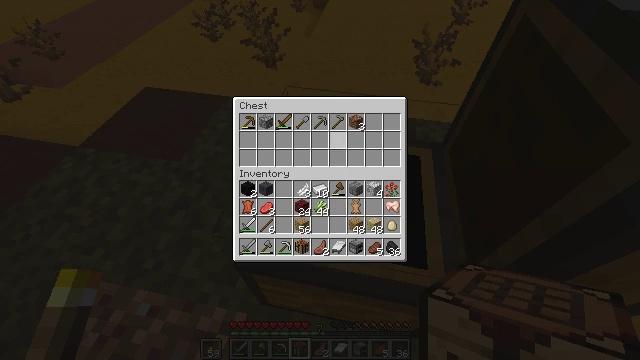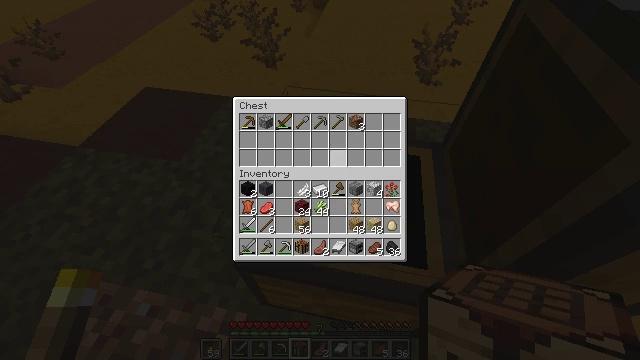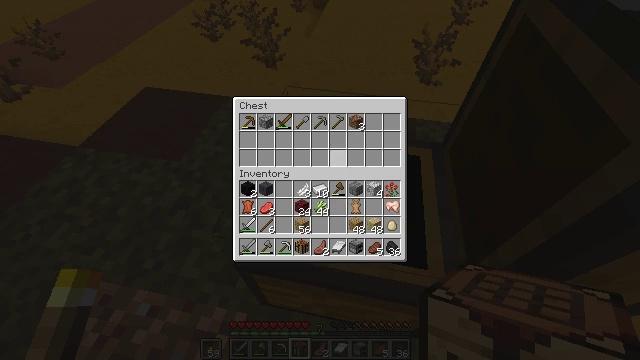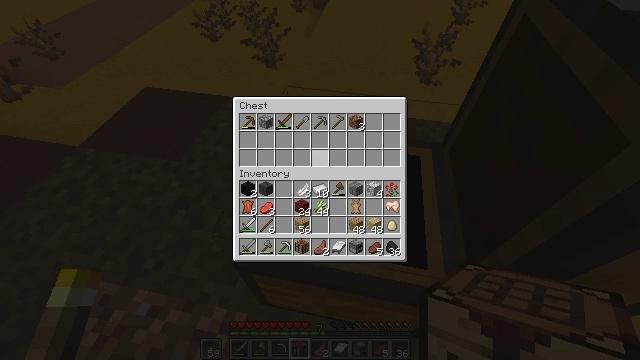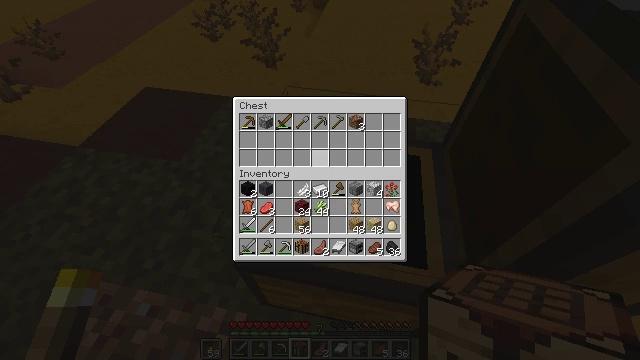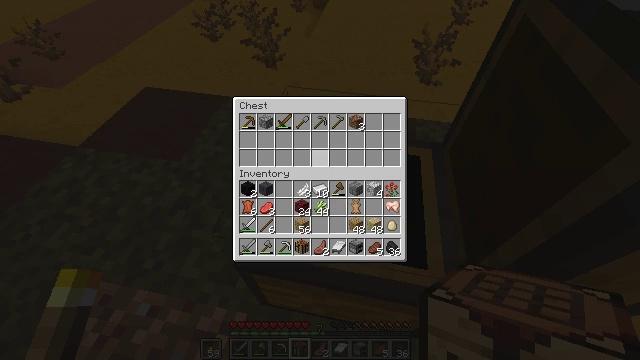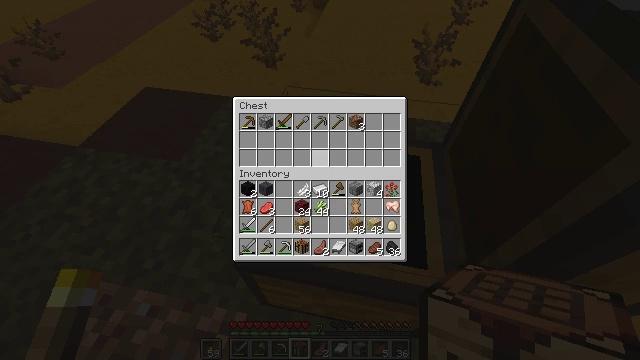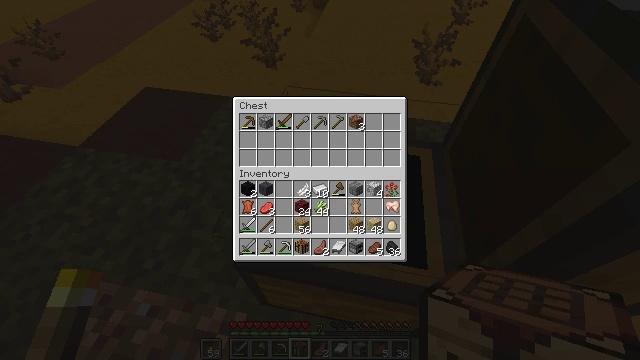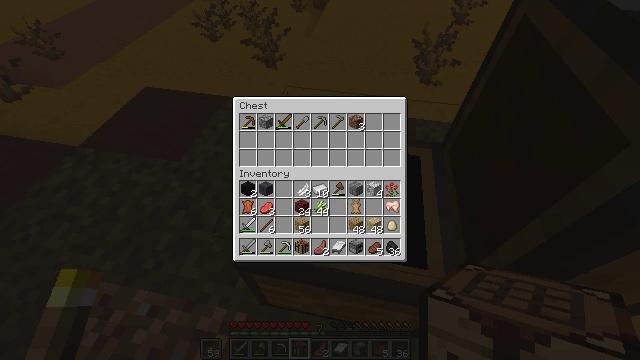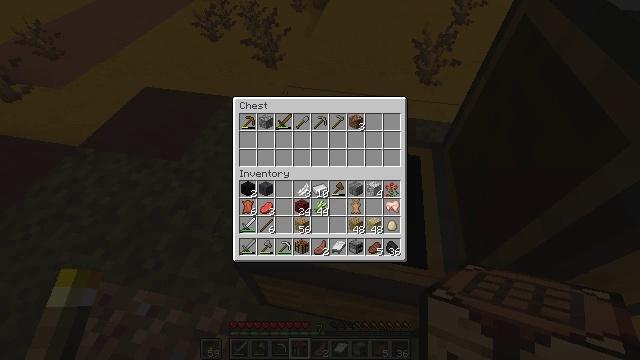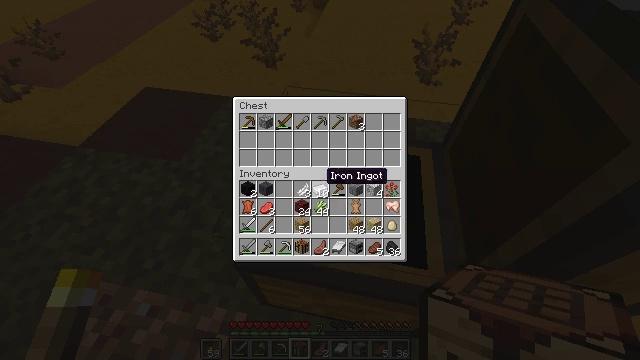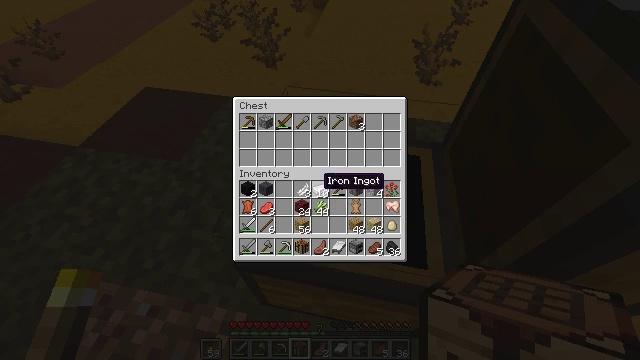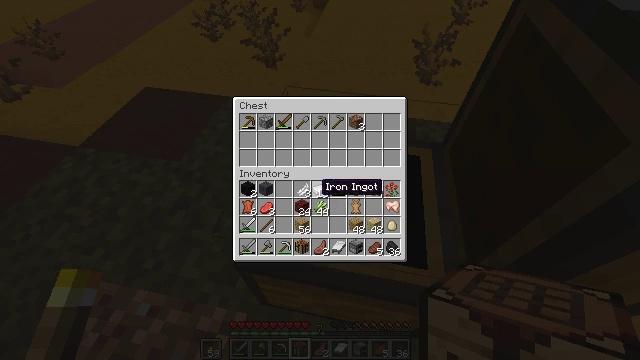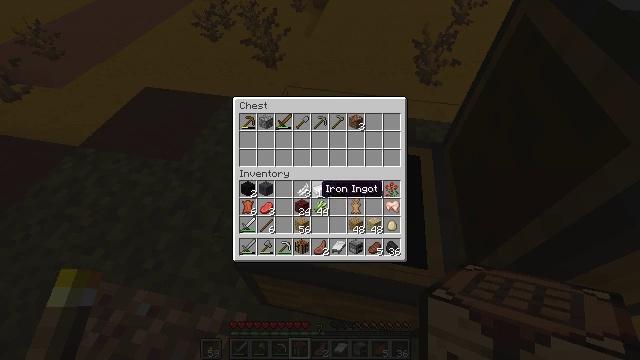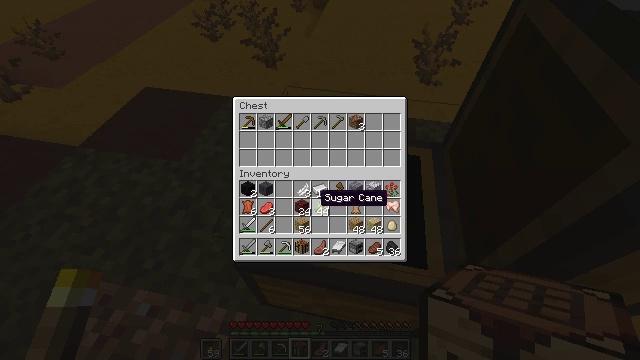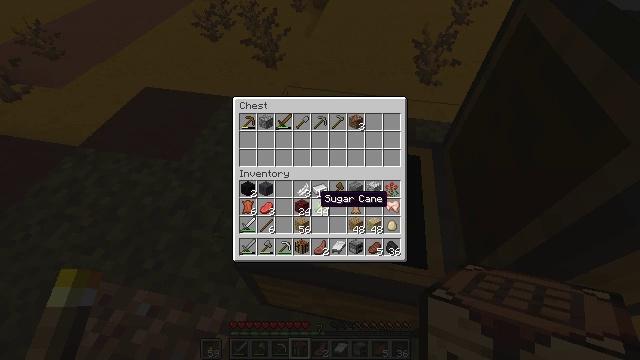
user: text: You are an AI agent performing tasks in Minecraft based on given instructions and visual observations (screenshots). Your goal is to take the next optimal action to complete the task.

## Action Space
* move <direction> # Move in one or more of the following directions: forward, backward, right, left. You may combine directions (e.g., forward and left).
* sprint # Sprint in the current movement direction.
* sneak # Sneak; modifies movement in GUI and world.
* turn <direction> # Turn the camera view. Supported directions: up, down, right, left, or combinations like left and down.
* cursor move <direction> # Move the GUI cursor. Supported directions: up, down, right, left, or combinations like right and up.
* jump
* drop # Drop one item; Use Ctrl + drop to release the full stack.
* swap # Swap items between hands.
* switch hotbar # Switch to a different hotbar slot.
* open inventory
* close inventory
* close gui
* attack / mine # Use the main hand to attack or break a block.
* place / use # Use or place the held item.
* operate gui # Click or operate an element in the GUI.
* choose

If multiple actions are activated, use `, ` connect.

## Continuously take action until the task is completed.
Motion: motion action
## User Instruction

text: Mine the brown terracotta block.
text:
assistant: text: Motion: cursor move left
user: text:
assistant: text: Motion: no_op
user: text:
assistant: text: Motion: no_op
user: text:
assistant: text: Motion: no_op
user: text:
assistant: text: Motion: no_op
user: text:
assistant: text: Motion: no_op
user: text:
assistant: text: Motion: no_op
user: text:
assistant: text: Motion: no_op
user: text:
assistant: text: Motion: no_op
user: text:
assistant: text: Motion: cursor move down
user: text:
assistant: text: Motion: no_op
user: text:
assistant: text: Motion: no_op
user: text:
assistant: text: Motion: no_op
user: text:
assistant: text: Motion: cursor move down
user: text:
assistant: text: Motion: no_op
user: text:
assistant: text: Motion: no_op
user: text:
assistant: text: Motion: no_op
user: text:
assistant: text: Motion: no_op
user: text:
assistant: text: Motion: no_op
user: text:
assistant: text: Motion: no_op
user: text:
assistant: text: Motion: no_op
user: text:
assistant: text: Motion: no_op
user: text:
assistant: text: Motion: no_op
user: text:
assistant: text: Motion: no_op
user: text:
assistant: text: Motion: no_op
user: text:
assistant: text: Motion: no_op
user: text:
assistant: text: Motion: no_op
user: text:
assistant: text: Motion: no_op
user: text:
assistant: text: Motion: no_op
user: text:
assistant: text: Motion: no_op